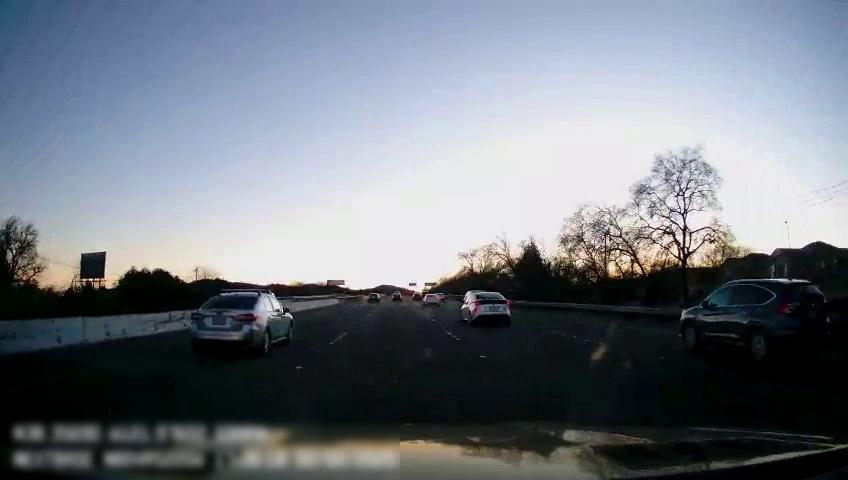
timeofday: Day
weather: Cloudy
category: Drivable Space
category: Vehicles | SUV
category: Vehicles | Car
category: Vehicles | Car
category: Vehicles | Van
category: Vehicles | Car
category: Vehicles | Car
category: Vehicles | Car
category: Lanes | Current Lane
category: Lanes | Current Lane
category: Lanes | Alternate Lane